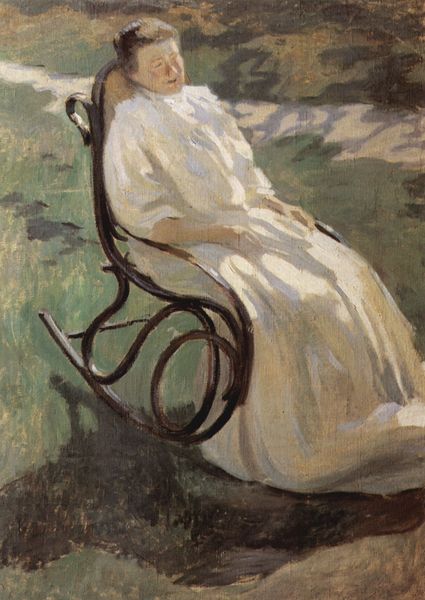
Titel: Dame im Schaukelstuhl
Künstler: Wiktor Borissow-Mussatow
Standort: Moskva
Institution: Tretjakow-Galerie
Schlagwörter: dunkel, kopf, schatten, schlaf, weiß, gelb, grün, impressionismus, ocker, sitzen, braun, frau, frisur, grau, haar, hell, holz, kleid, licht, schwarz, stuhl, dame, gras, rasen, weg, wiese, alt, falten, mensch, ärmel, bildnis, hände, möbel, portrait, porträt, rückenlehne, feld, sonne, haare, sitzend, mutter, garten, sommer, ruhe, armlehne, schlafen, schlafend, lehne, creme, sonnenlicht, tag, herbst, rast, lehnen, angelehnt, liegend, unscharf, tageslicht, sommerkleid, abwesend, schaukelstuhl, freiluftmalerei, gesichtszüge, alte frau, sitzmöbel, großmutter, geischt, angedeutet, enspannung, entspannend, holzschaukelstuhl, schaukestuhl, schukeln